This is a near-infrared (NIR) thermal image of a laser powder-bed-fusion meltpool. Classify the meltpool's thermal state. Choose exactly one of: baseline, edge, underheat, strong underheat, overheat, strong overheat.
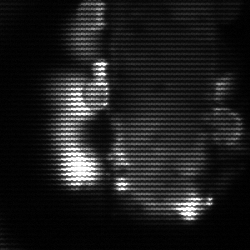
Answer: strong underheat